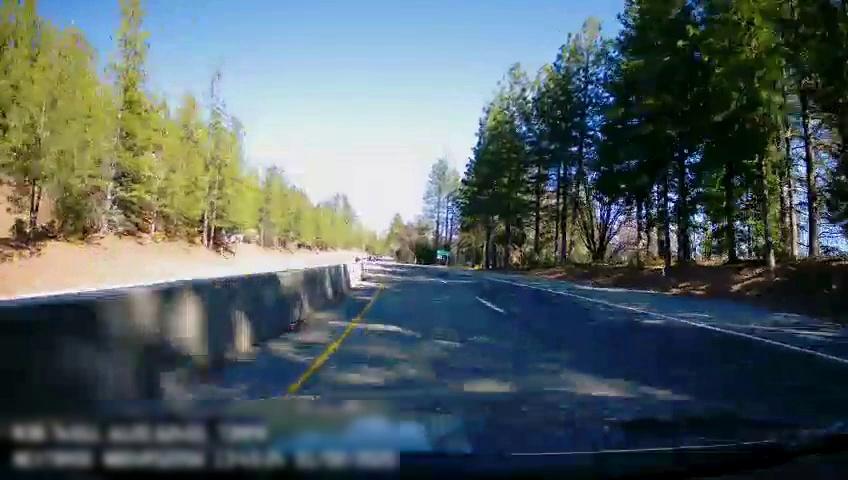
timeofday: Day
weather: Sunny
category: Drivable Space
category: Drivable Space
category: Lanes | Current Lane
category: Lanes | Current Lane
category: Lanes | Alternate Lane
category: Traffic | Signs